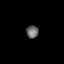
Tissue: lung
Cell type: T cells
Senescence score: 0.2212
Nuclear area (px): 153
Mean DAPI intensity: 104.092